Aerial crown-view tile of a tropical tree (Barro Colorado Island, Panama), acquired 20250512:
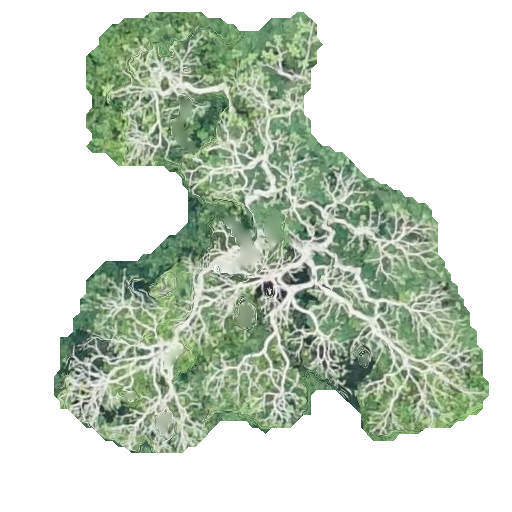
Species: Trattinnickia aspera
GBIF accepted scientific name: Trattinnickia aspera
Crown area: 177.368 m²